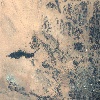
Label: land